Question: I have a component like this

I want to select the year from the first one, quarter second, and month in 3, but when I select a year and try to select a quarter the year disappears.
'''
> code for year Selector
<DatePicker
selected={values.year}
onChange={(date) => setValues({ year: date })}
showYearPicker
dateFormat="yyyy"
yearItemNumber={9}
className="inputDate"
/>
> code for quarter Selector
<DatePicker
name="quarter"
onChange={(date) => setValues({ quarter: date })}
selected={values.quarter}
dateFormat="QQQ"
showQuarterYearPicker
className="inputDate"
onSelect={(date) => {
moment().endOf("quarter");
}}
/>
> code for Month Selector
<ButtonGroup className="button-container">
<Button
variant="outline-primary"
size="md"
className="month-button"
onClick={() =>
setValues({
month: moment()
.month(showMonth(values.quarter) - 3)
.format("MMMM YYYY"),
})
}
>
{moment()
.month(showMonth(values.quarter) - 3)
.format("MMMM")}
</Button>
'''
here I have my date object
'''
const [values, setValues] = useState({
year: new Date(),
quarter: new Date(),
month: "",
});
'''
It's okay like this or should use a different state for every component.
I want to select a specific date from every component
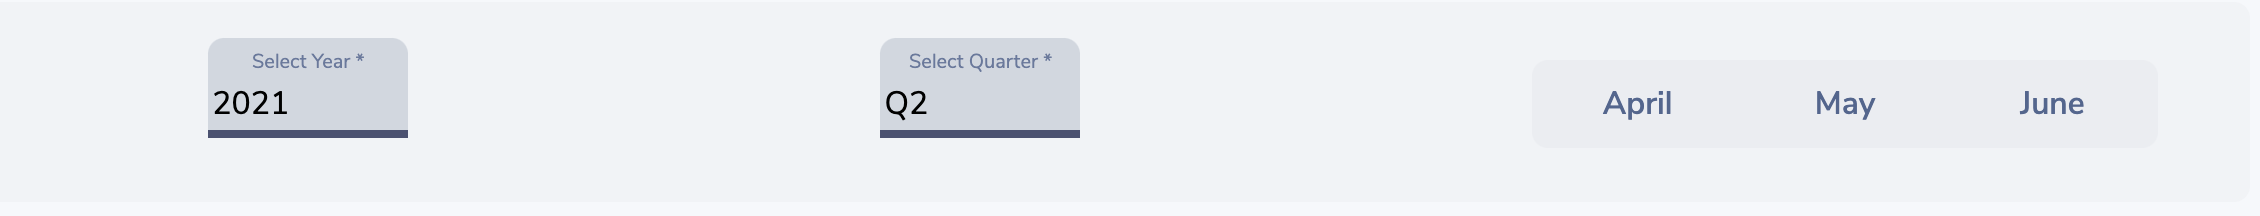
Answer: When you want to change the state with 'setValues', you're clearing your component's previous state in the code. You should keep previous one and change current state. It can be done with <URL>. So change
'setValues' in components as below:
'''
<DatePicker
selected={values.year}
onChange={(date) => setValues({ ...values , year: date })}
showYearPicker
dateFormat="yyyy"
yearItemNumber={9}
className="inputDate"
/>
<DatePicker
name="quarter"
onChange={(date) => setValues({ ...values, quarter: date })}
selected={values.quarter}
dateFormat="QQQ"
showQuarterYearPicker
className="inputDate"
onSelect={(date) => {
moment().endOf("quarter");
}}
/>
<ButtonGroup className="button-container">
<Button
variant="outline-primary"
size="md"
className="month-button"
onClick={() =>
setValues({
...values,
month: moment()
.month(showMonth(values.quarter) - 3)
.format("MMMM YYYY"),
})
}
>
{moment()
.month(showMonth(values.quarter) - 3)
.format("MMMM")}
</Button>
'''